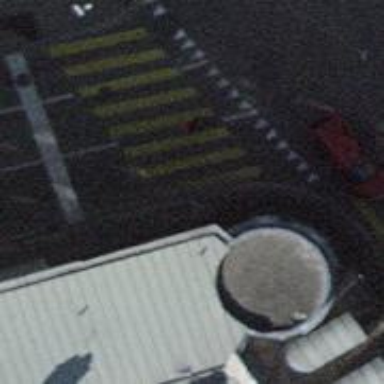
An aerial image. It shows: Kerb barrier.